Question: On my class I'm implementing ApplicationListener, so on my create method this is what I do:
'''
public void create(){
camera=new Camera();
camera.setToOrtho(false,screenW,screenH);
}
//then on the render method:
public void render(){
camera.update();
}
'''
But then when I use 'Gdx.input.getY()' the result is reversed, when I go up the Y coordinate is less and when I go down the it gets higher.For better understanding:

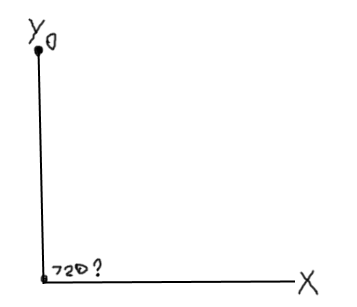
Answer: Have a look at the camera class and the unproject method. That should translate between screen coordinates and world coordinates. (Probably more efficient way to do this, but for illustration):
'''
float x = Gdx.input.getX();
float y = Gdx.input.getY();
float z = 0.0f;
Vector3 screenCoordinates = new Vector3(x, y, z);
Vector3 worldCoordinates = camera.unproject(screenCoordinates);
'''
Then use the worldCoordinates vector for whatever you need it for.
EDIT: Added small working example and screenshot. My screen capture didn't capture the mouse, thus the red "star". But this simple app displays y coordinates in "initial" and "unprojected" coords as you move the mouse around the screen. Try it for yourself. I think this is what you are getting at, no?
'''
import com.badlogic.gdx.ApplicationListener;
import com.badlogic.gdx.Gdx;
import com.badlogic.gdx.graphics.OrthographicCamera;
import com.badlogic.gdx.math.Vector3;
public class SimpleInputCoords implements ApplicationListener {
private OrthographicCamera camera;
@Override
public void create() {
camera = new OrthographicCamera();
camera.setToOrtho(false, 800, 480);
}
@Override
public void render() {
int x = Gdx.input.getX();
int y = Gdx.input.getY();
int z = 0;
System.out.println("UnmodifiedYCoord:"+y);
Vector3 screenCoordinates = new Vector3(x, y, z);
Vector3 worldCoordinates = camera.unproject(screenCoordinates);
System.out.println("UnprojectedYCoord:"+worldCoordinates.y);
}
@Override
public void dispose() {
}
@Override
public void resize(int width, int height) {
}
@Override
public void pause() {
}
@Override
public void resume() {
}
'''
}